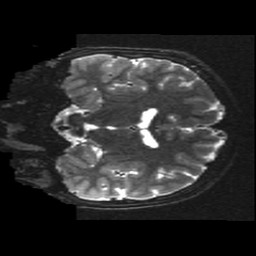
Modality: T2w
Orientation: coronal
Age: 13
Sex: male
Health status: ill
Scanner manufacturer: ge
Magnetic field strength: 3 T
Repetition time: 7.5 s
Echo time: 0.1015 s